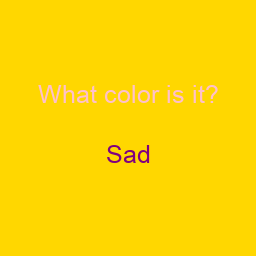
Color: purple
Background color: gold
Question text color: pink